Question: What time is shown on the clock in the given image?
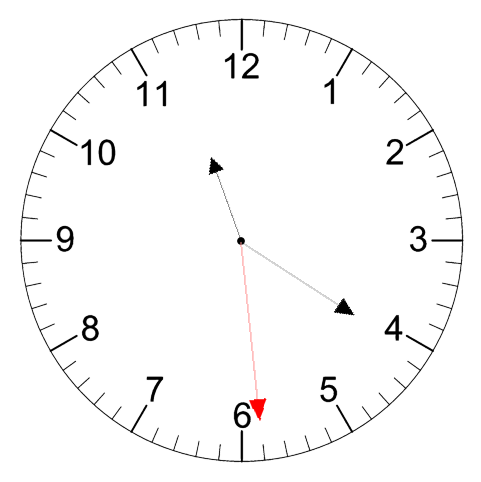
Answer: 11:20:29